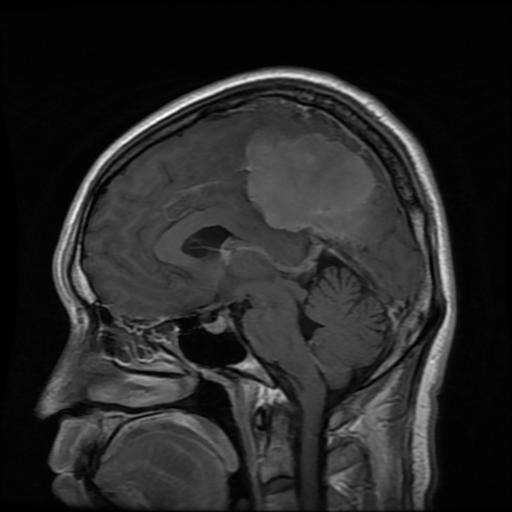
Label: meningioma